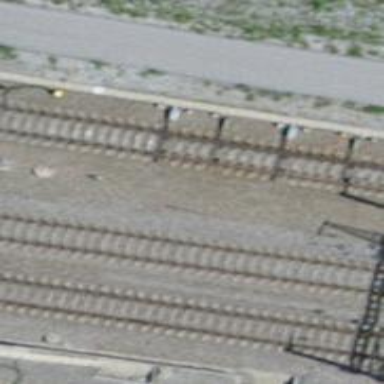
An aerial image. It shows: Railway switch with the turnout pointing to the right.